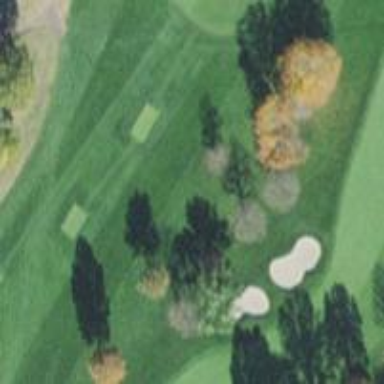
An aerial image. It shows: Path for both roads and golfers.